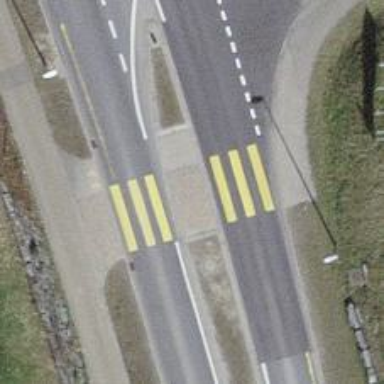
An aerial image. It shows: Marked zebra crossing with island.